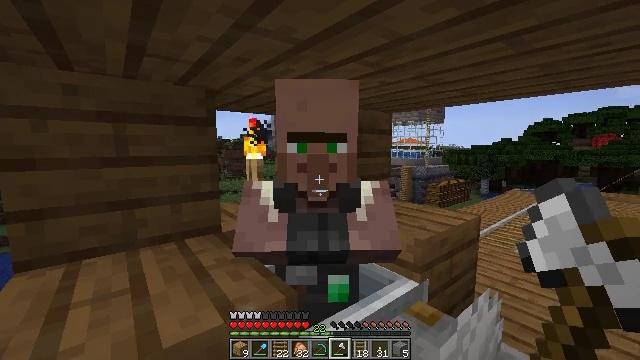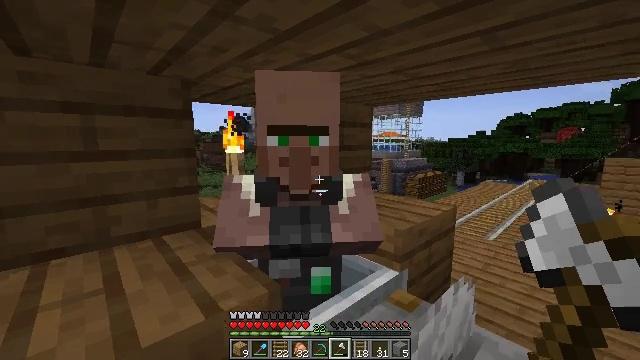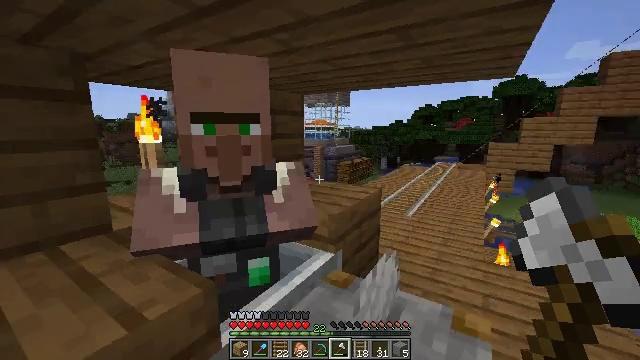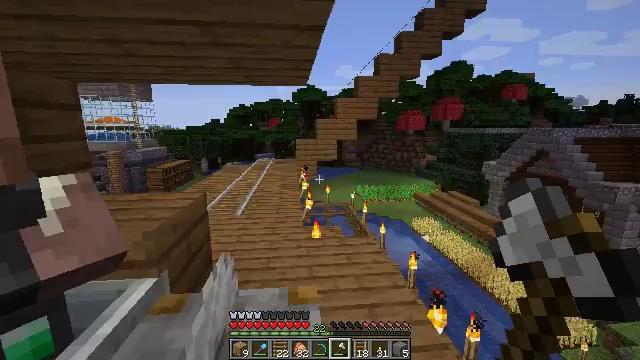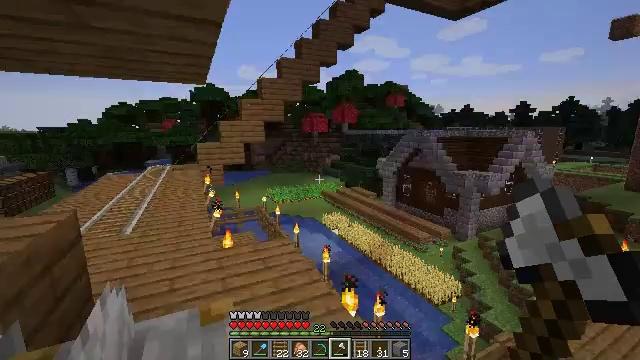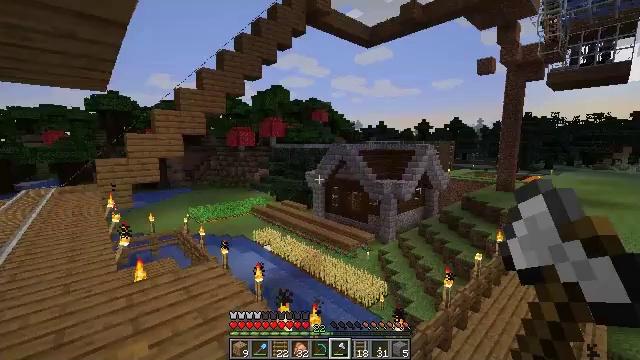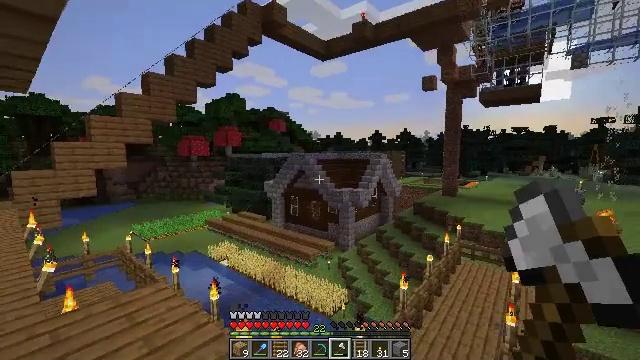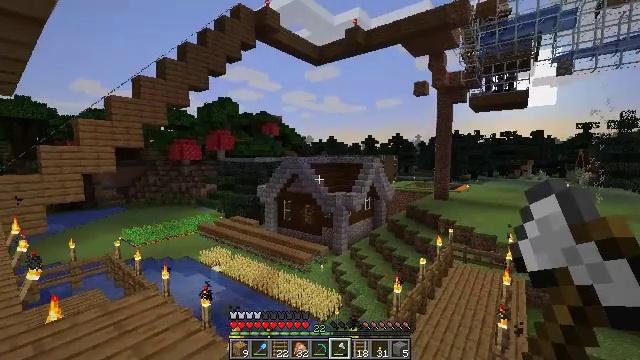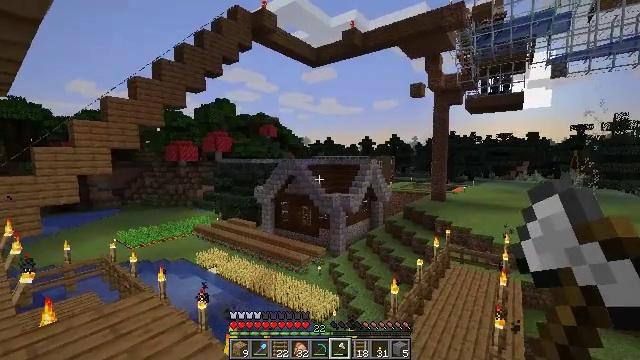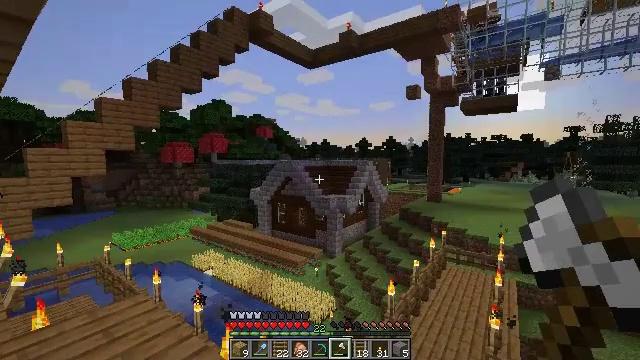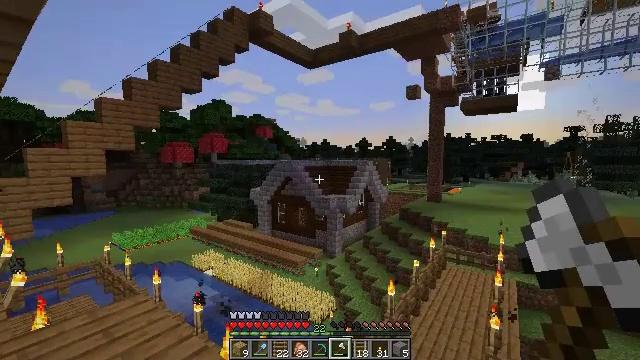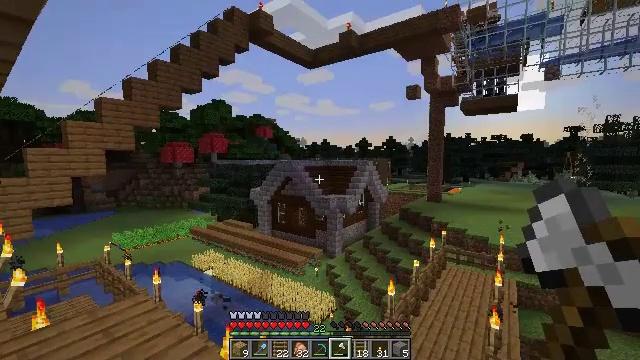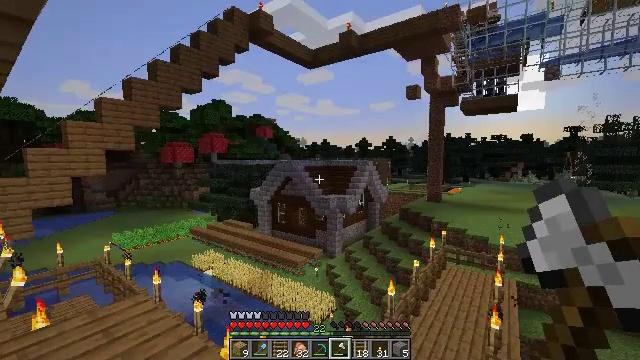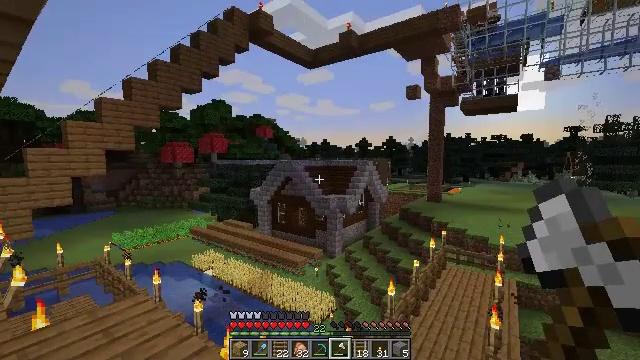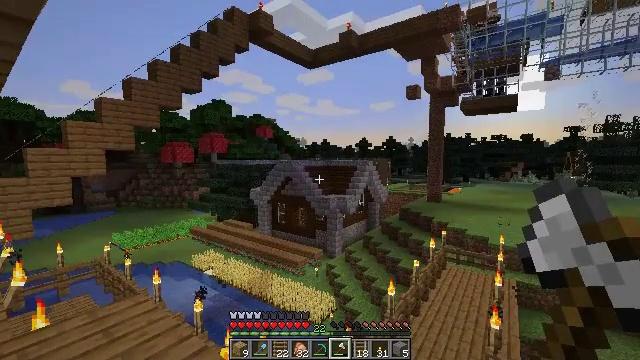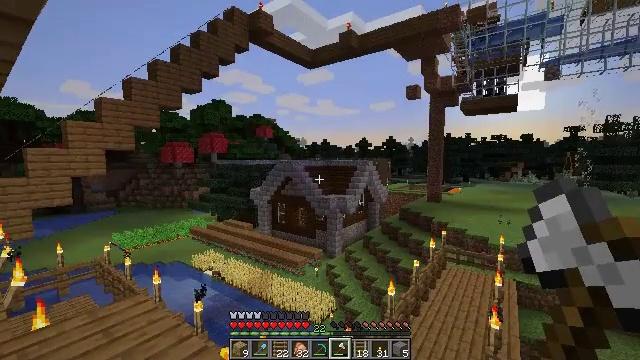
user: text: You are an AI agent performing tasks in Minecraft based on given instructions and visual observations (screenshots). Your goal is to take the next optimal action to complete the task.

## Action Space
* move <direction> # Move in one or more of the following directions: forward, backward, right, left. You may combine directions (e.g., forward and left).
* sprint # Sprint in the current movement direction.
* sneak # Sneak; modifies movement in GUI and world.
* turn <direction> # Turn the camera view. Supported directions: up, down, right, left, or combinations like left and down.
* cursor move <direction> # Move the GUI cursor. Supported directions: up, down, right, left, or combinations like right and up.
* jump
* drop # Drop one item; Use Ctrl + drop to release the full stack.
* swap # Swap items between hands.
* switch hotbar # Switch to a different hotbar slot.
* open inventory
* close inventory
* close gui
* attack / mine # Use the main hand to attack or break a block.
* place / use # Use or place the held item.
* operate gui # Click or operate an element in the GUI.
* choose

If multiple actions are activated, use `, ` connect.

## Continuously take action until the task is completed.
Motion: motion action
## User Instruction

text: Convert diorite into polished diorite in the crafting menu.
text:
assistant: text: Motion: turn right and down
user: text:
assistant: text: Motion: turn right and down
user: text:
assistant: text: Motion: turn right
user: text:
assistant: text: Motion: turn right
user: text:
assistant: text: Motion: turn right and up
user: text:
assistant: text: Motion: turn right and up
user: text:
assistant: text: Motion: turn right
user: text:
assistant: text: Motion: no_op
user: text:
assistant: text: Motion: no_op
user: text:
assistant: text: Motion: no_op
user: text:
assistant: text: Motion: no_op
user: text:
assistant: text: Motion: no_op
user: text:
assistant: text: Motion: no_op
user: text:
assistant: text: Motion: no_op
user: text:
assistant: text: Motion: no_op
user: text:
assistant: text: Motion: no_op
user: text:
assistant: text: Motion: no_op
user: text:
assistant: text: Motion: turn left
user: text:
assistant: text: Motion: turn left
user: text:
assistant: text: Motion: turn left
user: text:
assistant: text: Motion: turn left
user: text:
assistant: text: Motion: turn left
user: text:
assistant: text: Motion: turn left and up
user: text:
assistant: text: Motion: turn left
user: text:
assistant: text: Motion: no_op
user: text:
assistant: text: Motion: no_op
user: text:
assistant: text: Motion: no_op
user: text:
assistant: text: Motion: turn left
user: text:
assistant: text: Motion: turn left
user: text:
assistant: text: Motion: no_op